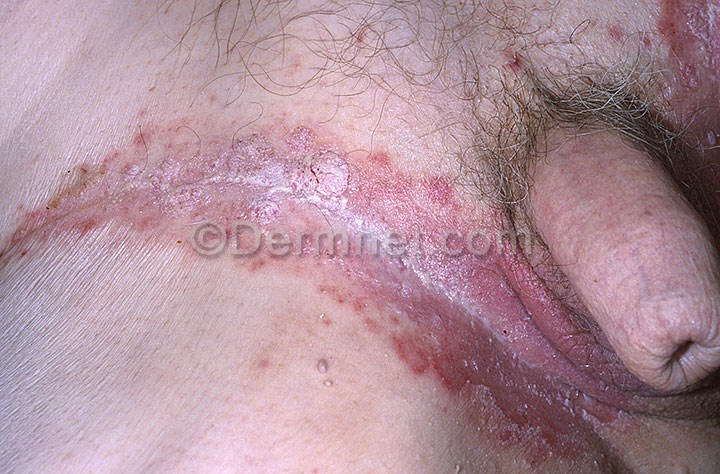
Disease: Tinea Ringworm Candidiasis and other Fungal Infections